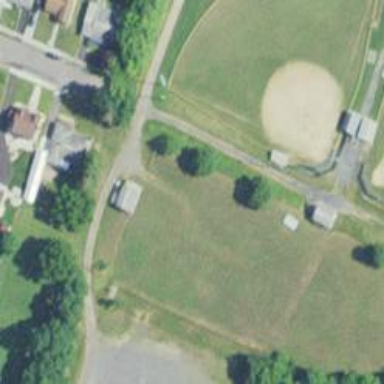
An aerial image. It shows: Baseball pitch for leisure land.